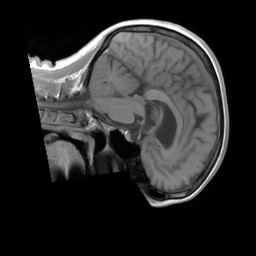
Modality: T1w
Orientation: sagittal
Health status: ill
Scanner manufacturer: siemens
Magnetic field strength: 3 T
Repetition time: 0.4 s
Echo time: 0.00246 s